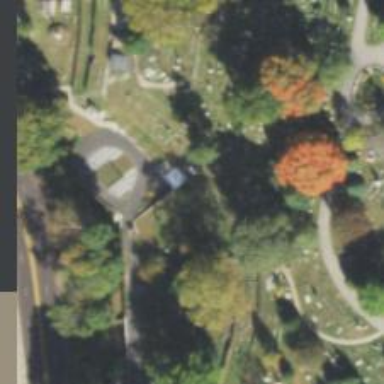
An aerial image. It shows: Historic memorial.